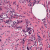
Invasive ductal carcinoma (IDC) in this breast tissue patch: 0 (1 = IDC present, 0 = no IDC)